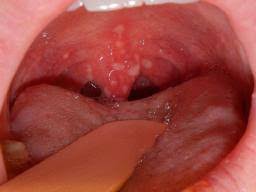
Condition: Mouth Ulcer